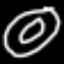
Label: donut